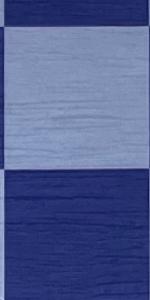
Label: Empty